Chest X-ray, PA view. Patient: 76 years old, sex M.
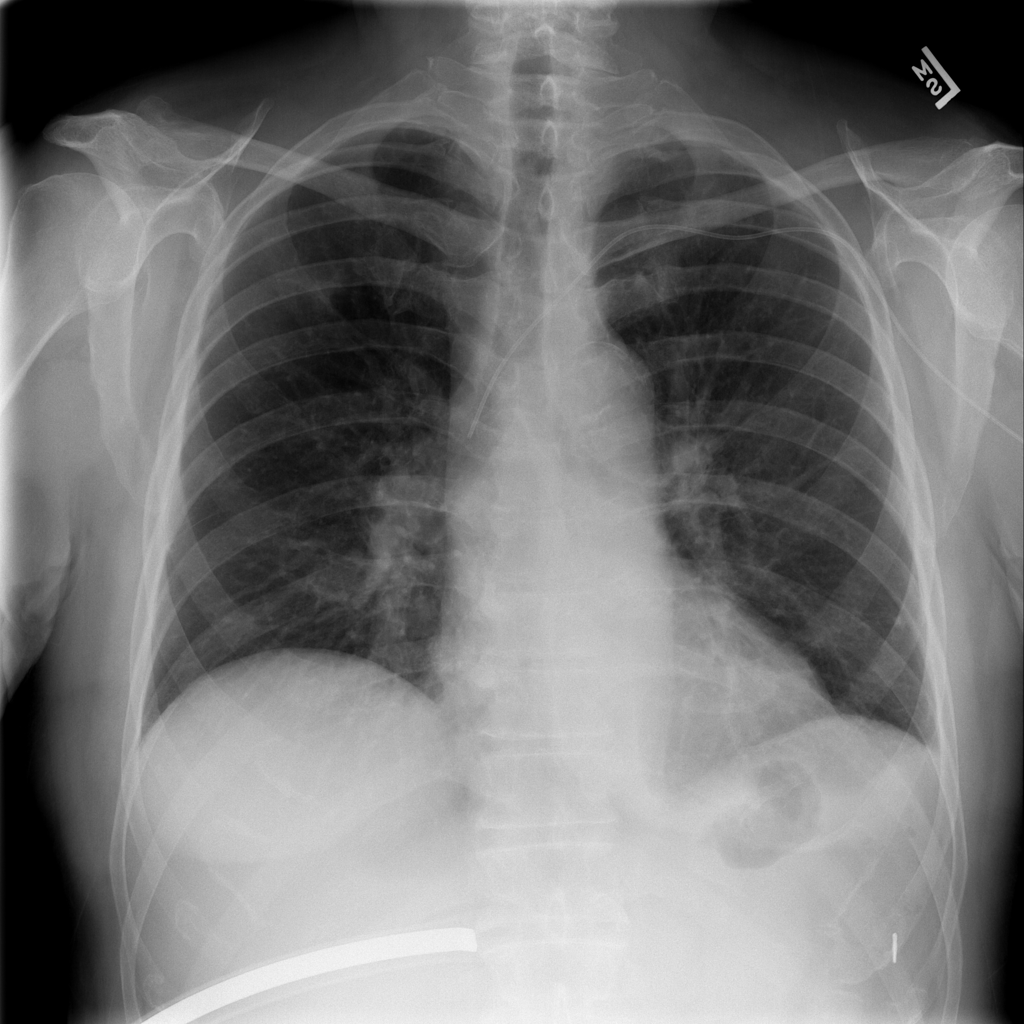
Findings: No Finding